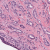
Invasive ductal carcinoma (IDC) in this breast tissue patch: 1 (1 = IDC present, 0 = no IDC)